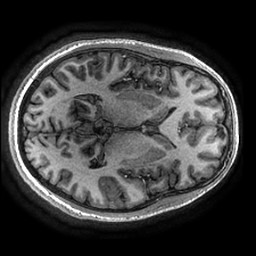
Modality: T1w
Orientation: axial
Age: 30
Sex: female
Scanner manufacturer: ge
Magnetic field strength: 3 T
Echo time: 0.002736 s